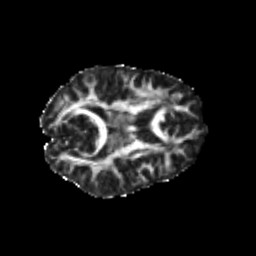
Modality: FA
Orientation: axial
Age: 25
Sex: female
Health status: healthy
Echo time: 0.074 s